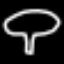
Label: mushroom